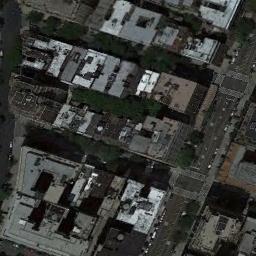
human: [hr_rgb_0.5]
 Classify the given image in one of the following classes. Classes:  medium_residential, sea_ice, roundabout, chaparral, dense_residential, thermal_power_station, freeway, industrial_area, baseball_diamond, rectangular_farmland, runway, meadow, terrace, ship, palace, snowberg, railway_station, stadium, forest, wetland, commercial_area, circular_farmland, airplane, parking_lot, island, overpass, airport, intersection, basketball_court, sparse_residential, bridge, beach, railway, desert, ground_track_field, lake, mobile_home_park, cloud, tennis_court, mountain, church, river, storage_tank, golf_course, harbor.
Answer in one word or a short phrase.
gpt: commercial_area